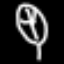
Label: leaf